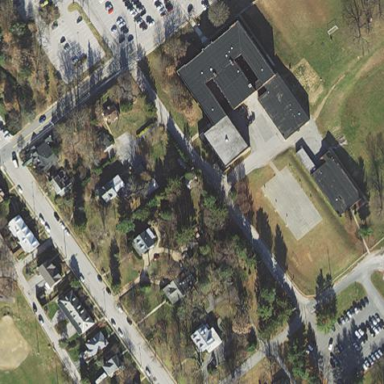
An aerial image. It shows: School building.